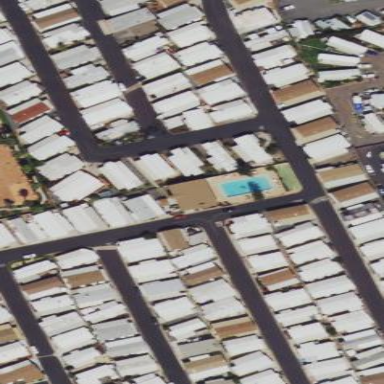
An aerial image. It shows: Residential area known as trailer park.